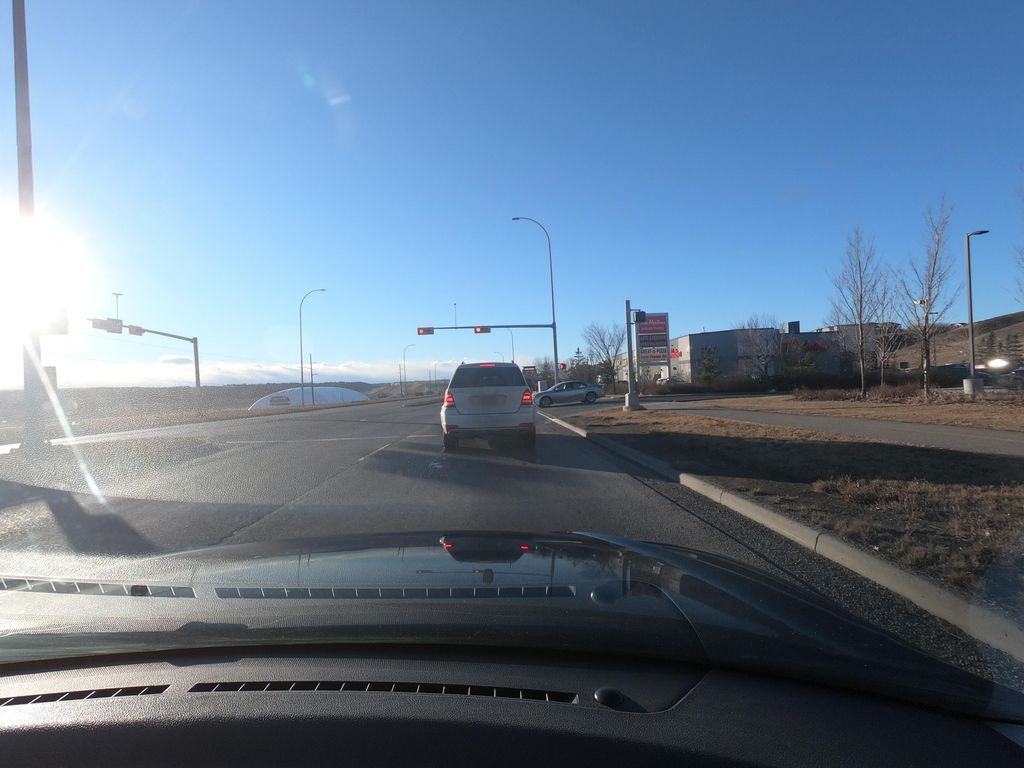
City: calgary